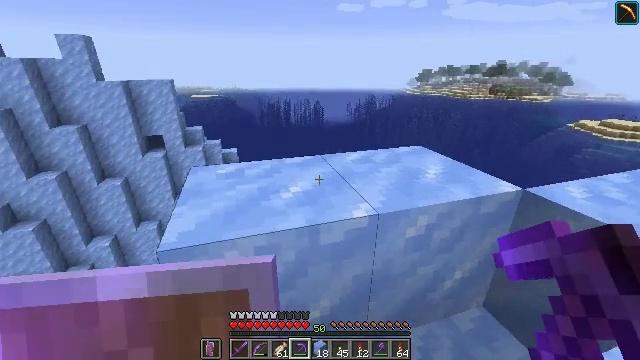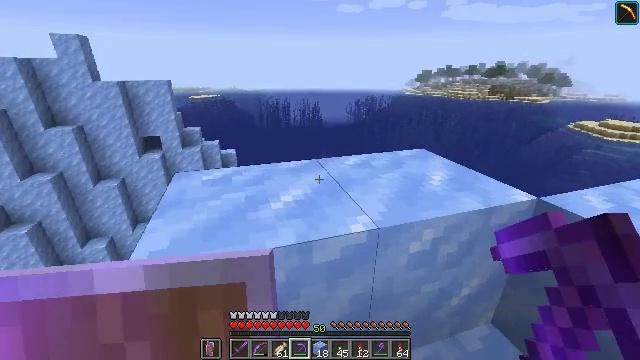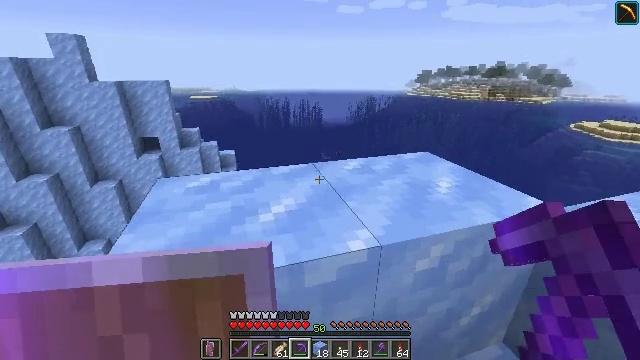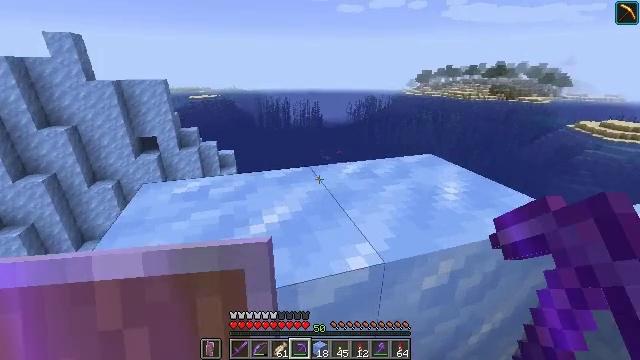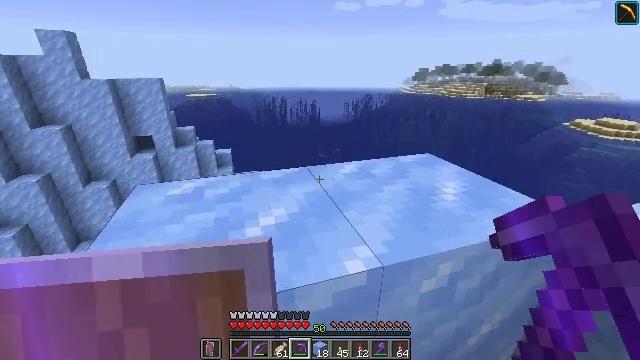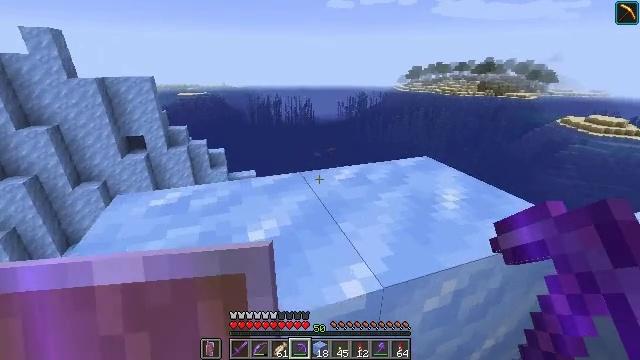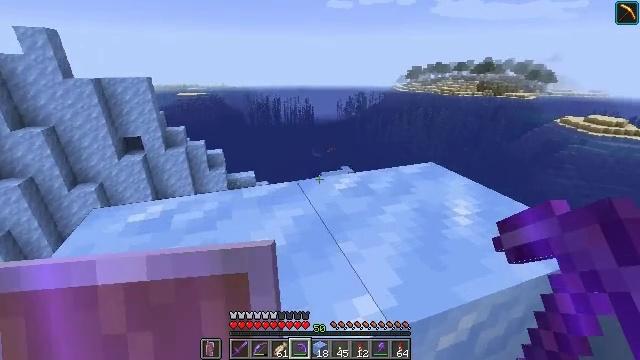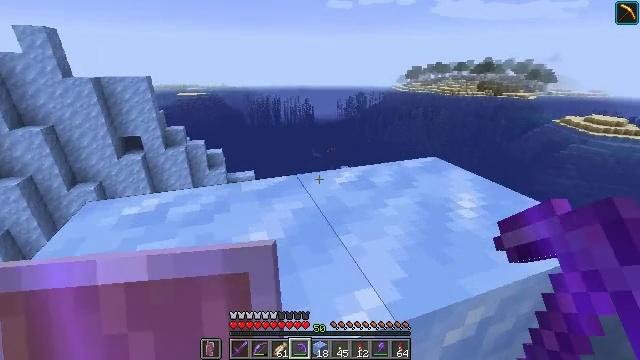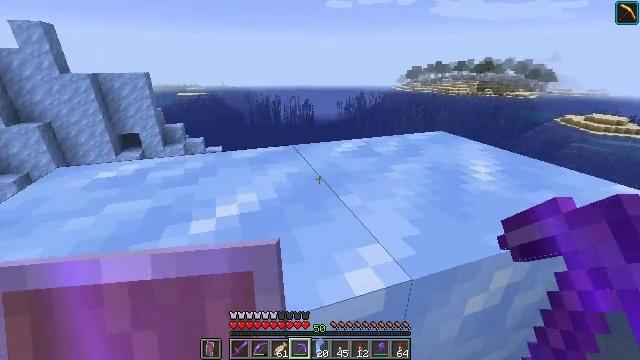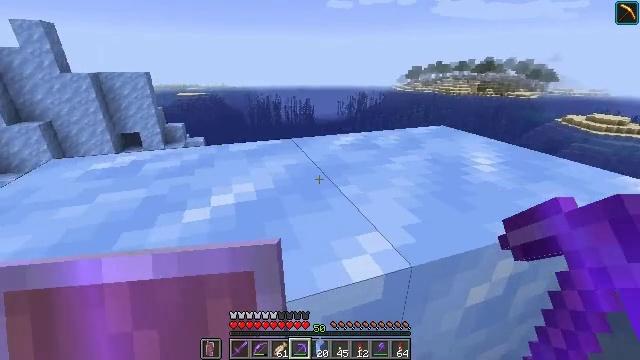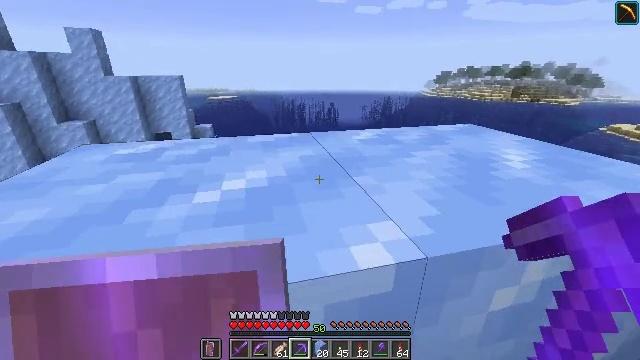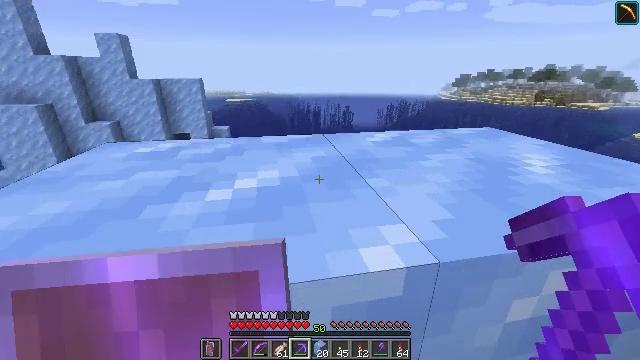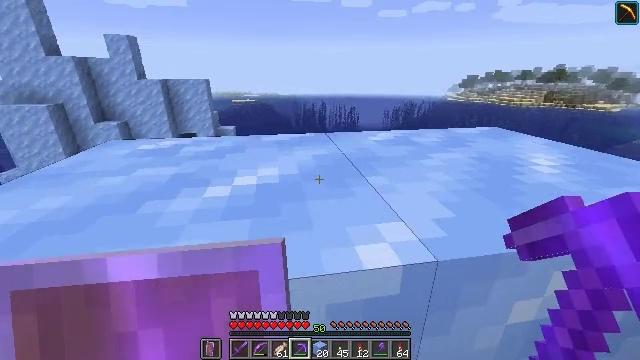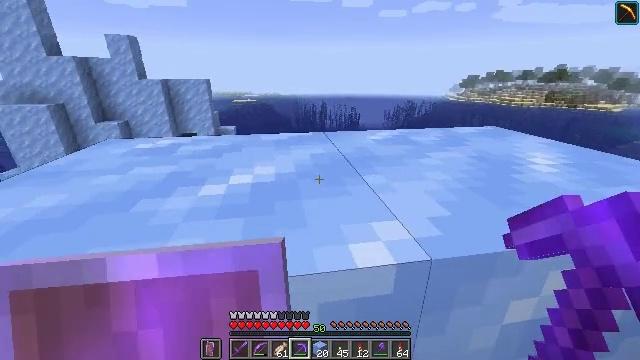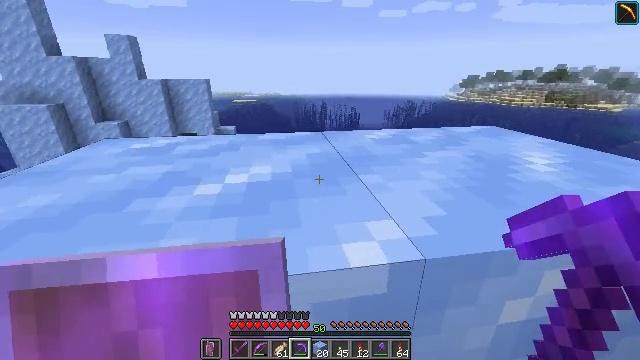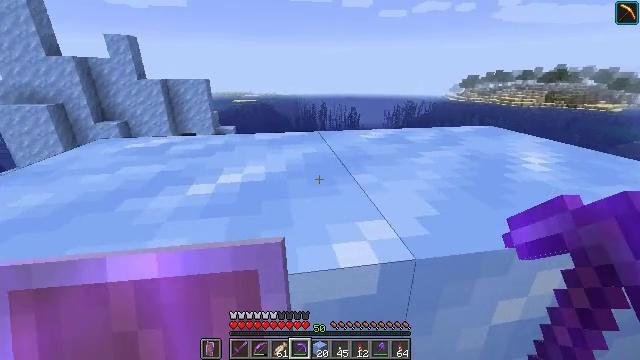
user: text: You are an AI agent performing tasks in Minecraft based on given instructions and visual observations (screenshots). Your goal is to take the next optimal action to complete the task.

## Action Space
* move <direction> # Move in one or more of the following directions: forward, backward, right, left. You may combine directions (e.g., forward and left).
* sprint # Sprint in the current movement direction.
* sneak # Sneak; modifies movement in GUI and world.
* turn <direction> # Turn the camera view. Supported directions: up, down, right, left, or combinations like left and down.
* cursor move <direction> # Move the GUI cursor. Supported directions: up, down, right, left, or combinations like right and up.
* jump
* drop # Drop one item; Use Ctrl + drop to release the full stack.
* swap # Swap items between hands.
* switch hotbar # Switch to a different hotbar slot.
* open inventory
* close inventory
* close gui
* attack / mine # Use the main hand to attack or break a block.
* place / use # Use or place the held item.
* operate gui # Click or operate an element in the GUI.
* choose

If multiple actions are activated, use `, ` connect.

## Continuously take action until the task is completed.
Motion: motion action
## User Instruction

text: Gather packed ice blocks.
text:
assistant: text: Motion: no_op
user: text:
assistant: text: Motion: no_op
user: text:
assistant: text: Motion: no_op
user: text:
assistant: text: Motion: no_op
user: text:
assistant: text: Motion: turn right
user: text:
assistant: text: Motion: sneak
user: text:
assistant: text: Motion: sneak
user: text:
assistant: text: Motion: sneak
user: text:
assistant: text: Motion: sneak
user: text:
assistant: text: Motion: sneak, turn left
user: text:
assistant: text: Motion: sneak, turn left
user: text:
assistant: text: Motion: sneak, turn left
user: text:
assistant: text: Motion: sneak
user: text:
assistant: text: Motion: sneak
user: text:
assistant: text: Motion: move forward, sneak
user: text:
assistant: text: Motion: move forward, sneak, attack / mine
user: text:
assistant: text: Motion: move forward, sneak, turn right, attack / mine
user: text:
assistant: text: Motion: move forward, sneak, turn right, attack / mine
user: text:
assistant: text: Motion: move forward, sneak, turn right and up, attack / mine
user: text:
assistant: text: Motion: move forward, sneak, turn right and up, attack / mine
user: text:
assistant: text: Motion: move forward and move right, sneak, turn right and up, attack / mine
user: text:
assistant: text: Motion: move forward and move right, sneak, turn right, attack / mine
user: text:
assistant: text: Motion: move forward and move right, sneak, turn right, attack / mine
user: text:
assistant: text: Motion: move forward and move right, sneak, turn right, attack / mine
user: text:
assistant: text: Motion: move forward and move right, sneak, turn right, attack / mine
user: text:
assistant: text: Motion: move forward and move right, sneak, turn right, attack / mine
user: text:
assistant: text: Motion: move forward and move right, sneak, turn right, attack / mine
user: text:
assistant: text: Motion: move forward and move right, sneak, turn right, attack / mine
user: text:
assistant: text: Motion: move forward and move right, sneak, turn right and up, attack / mine
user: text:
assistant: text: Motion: move forward and move right, sneak, turn right, attack / mine